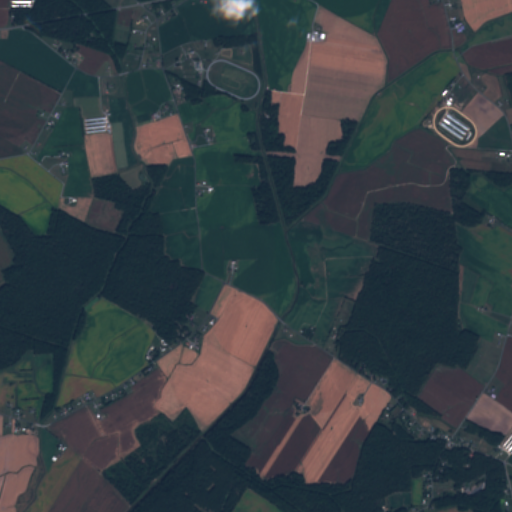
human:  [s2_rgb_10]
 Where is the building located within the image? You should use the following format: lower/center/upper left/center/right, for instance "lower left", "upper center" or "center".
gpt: The building is located in the lower right of the image.
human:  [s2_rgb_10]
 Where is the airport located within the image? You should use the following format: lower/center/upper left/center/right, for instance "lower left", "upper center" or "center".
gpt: There is no airport in the image.